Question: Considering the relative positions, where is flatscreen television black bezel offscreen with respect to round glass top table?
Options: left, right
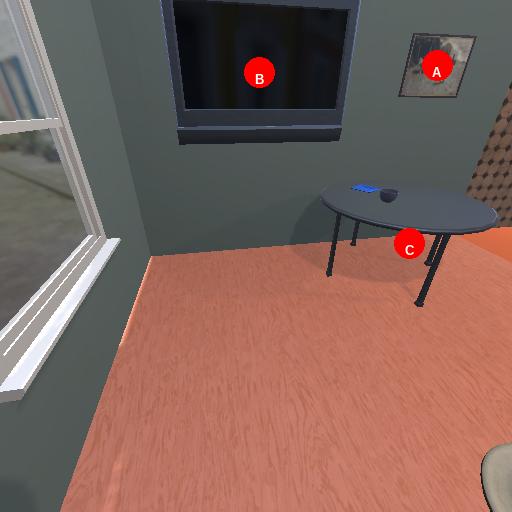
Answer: left